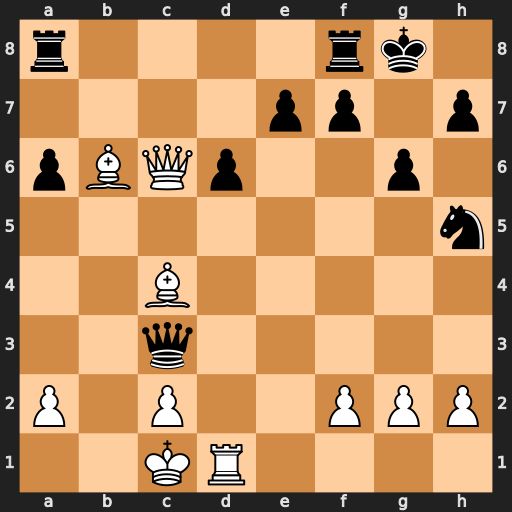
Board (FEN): r4rk1/4pp1p/pBQp2p1/7n/2B5/2q5/P1P2PPP/2KR4
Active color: w
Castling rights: -
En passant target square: -
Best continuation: Bxf7+ Rxf7 Qxc3